Question: Hi I have a dataframe as follows:

And would like to create a dataframe with 2 columns:
Writer1 Writer2
that lists all the permutations of writers of a song ex: for the song 03 Bonnie & Clyde the writers: Prince, Tupac Shakur, Jay-Z, Tyrone Wrice and Kanye West were involved. My dataframe therefore should look like:
'''
Writer1 Writer2
Prince Tupac Shakur
Prince Jay-Z
Prince Tyrone Wrice
Prince Kanye West
Tupac S Jay-Z
Tupac S Tyrone Wrice
Tupac S Kanye West
Jay-Z Tyrone Wrice
Jay-Z Kanye West
Tyrone Kanye West
'''
Any idea how I can go about it pls?
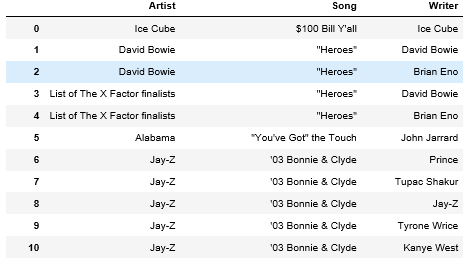
Answer: Here's one approach using 'itertools.combinations':
'''
import itertools
import pandas as pd
def get_combinations(df, song_name):
"""
Get a dataframe of all two-writer combinations for a given song.
:param df: dataframe containing all artists, songs and writers
:param song_name: name of song
:returns: dataframe with cols 'Writer1', 'Writer2' of all two writer combinations for the given song
"""
song_frame = df[df['Song'] == song_name]
combinations_df = pd.DataFrame(list(itertools.combinations(song_frame['Writer'].unique(), 2)),
columns=['Writer1', 'Writer2'])
return combinations_df
combinations_df = get_combinations(df, '03 Bonnie & Clyde')
'''
Note that this assumes your data is in the form of a Pandas dataframe. You can easily read in from a text file or csv, or create one like the following to test:
'''
import numpy as np
df = pd.DataFrame({'Artist':np.repeat('Jay-Z',5).tolist() + ['David Bowie'] * 2 + ['List of the X Factor finalists'] * 2,
'Song':np.repeat('03 Bonnie & Clyde',5).tolist() + ['Heroes'] * 4,
'Writer':['Prince', 'Tupac Shakur',
'Jaz-Z', 'Tyrone Wrice',
'Kanye West'] + ['David Bowie', 'Brian Eno'] * 2})
'''
If you want to efficiently apply this over your whole dataframe, consider:
'''
def combinations_per_group(group):
"""Return combinations of writers after grouping by song."""
group_combs = pd.DataFrame(list(itertools.combinations(group['Writer'].unique(),2)),
columns=['Writer1', 'Writer2'])
combinations_df = df.groupby(['Song']).apply(combinations_per_group) .reset_index() .drop('level_1', axis=1)
'''
This returns a dataframe with the song as the index and the desired columns giving all combinations of writers per song.